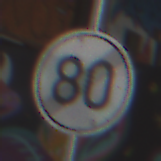
Verkehrszeichen: EndeGeschwindigkeit80
Umgebung: Roofed, Special
Tageszeit: Midday
Wetter: Overcast
Licht: Natural
Jahreszeit: NotSpecified
Kontrast: MediumContrast